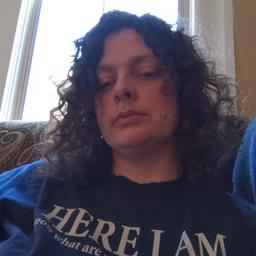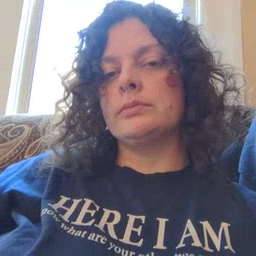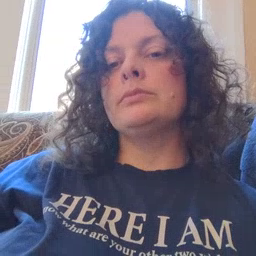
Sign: thirsty